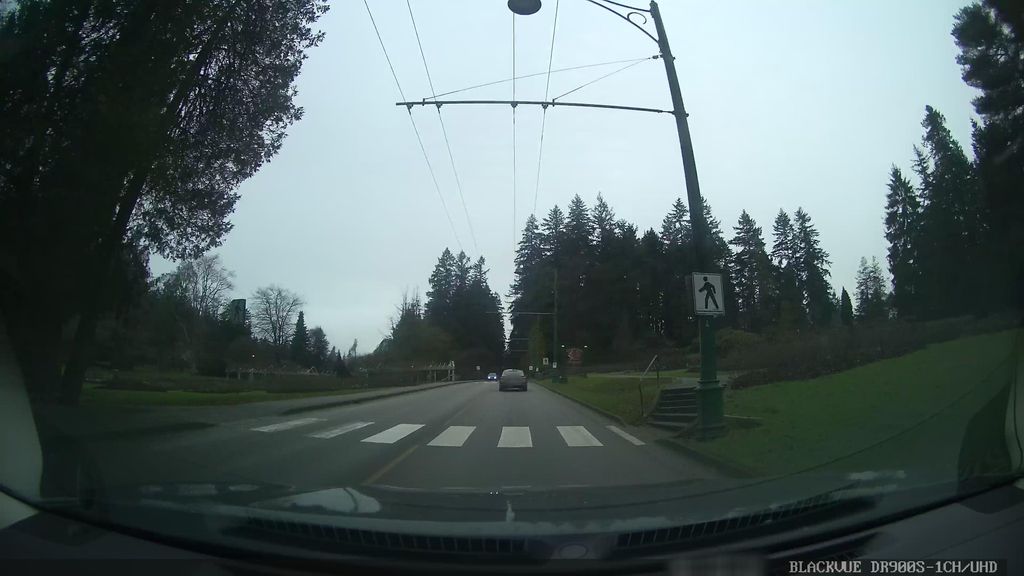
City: vancouver